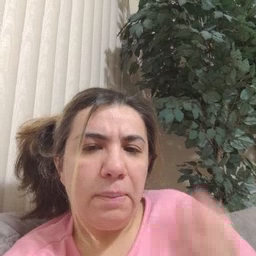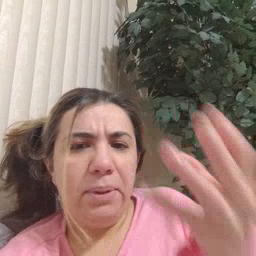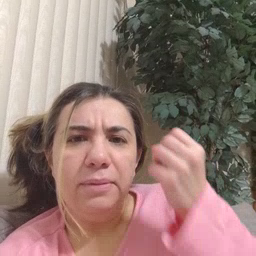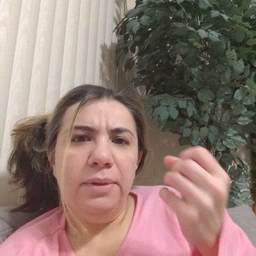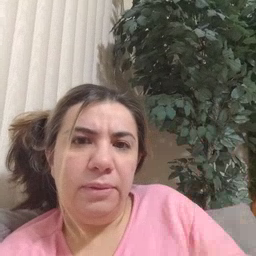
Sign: many